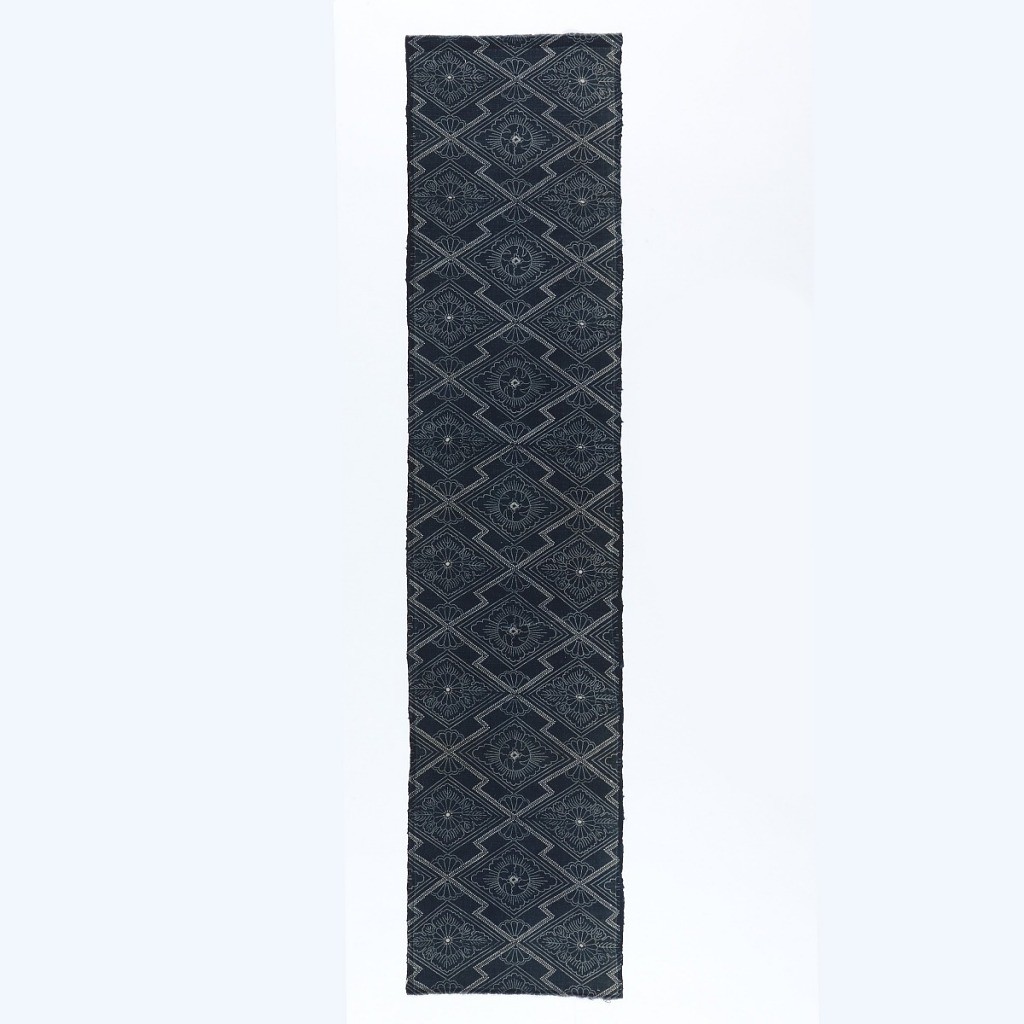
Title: Textile
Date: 19th century
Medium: cotton Technique: stenciled resist (katazome) on plain weave
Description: Length of stencil resist (katazome) with ivory pattern on blue ground. Zigzag lattice enclosing floral forms.